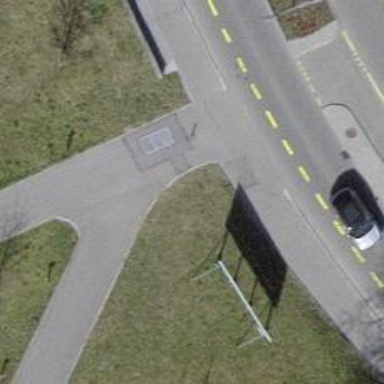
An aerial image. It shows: Bollard barrier.